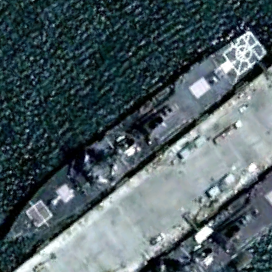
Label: destroyer